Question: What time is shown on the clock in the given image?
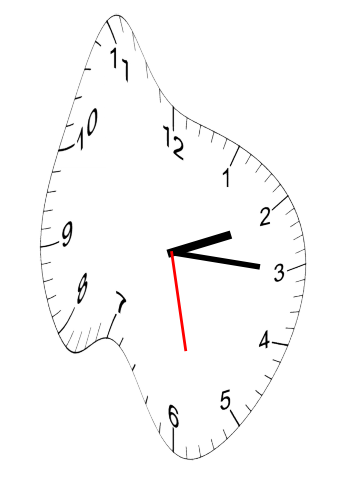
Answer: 02:15:28